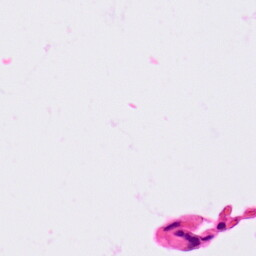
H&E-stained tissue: Lung